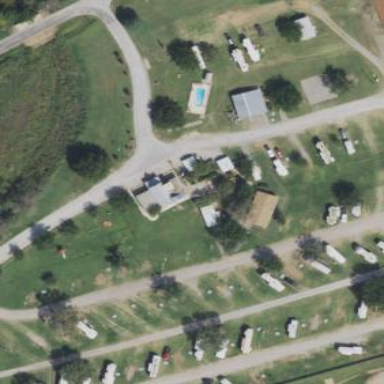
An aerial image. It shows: Caravan site for tourism.